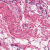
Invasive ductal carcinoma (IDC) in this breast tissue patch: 0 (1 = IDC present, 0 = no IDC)